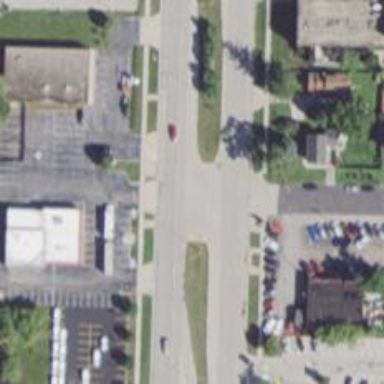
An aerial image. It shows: Unmarked road crossing.